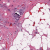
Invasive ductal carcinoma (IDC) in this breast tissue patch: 0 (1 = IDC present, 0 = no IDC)